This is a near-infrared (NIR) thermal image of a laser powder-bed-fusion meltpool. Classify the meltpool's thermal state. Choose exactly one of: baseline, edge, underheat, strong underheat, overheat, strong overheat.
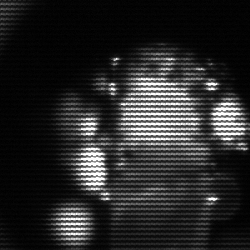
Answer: strong underheat